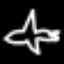
Label: airplane